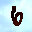
Label: 6